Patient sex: F
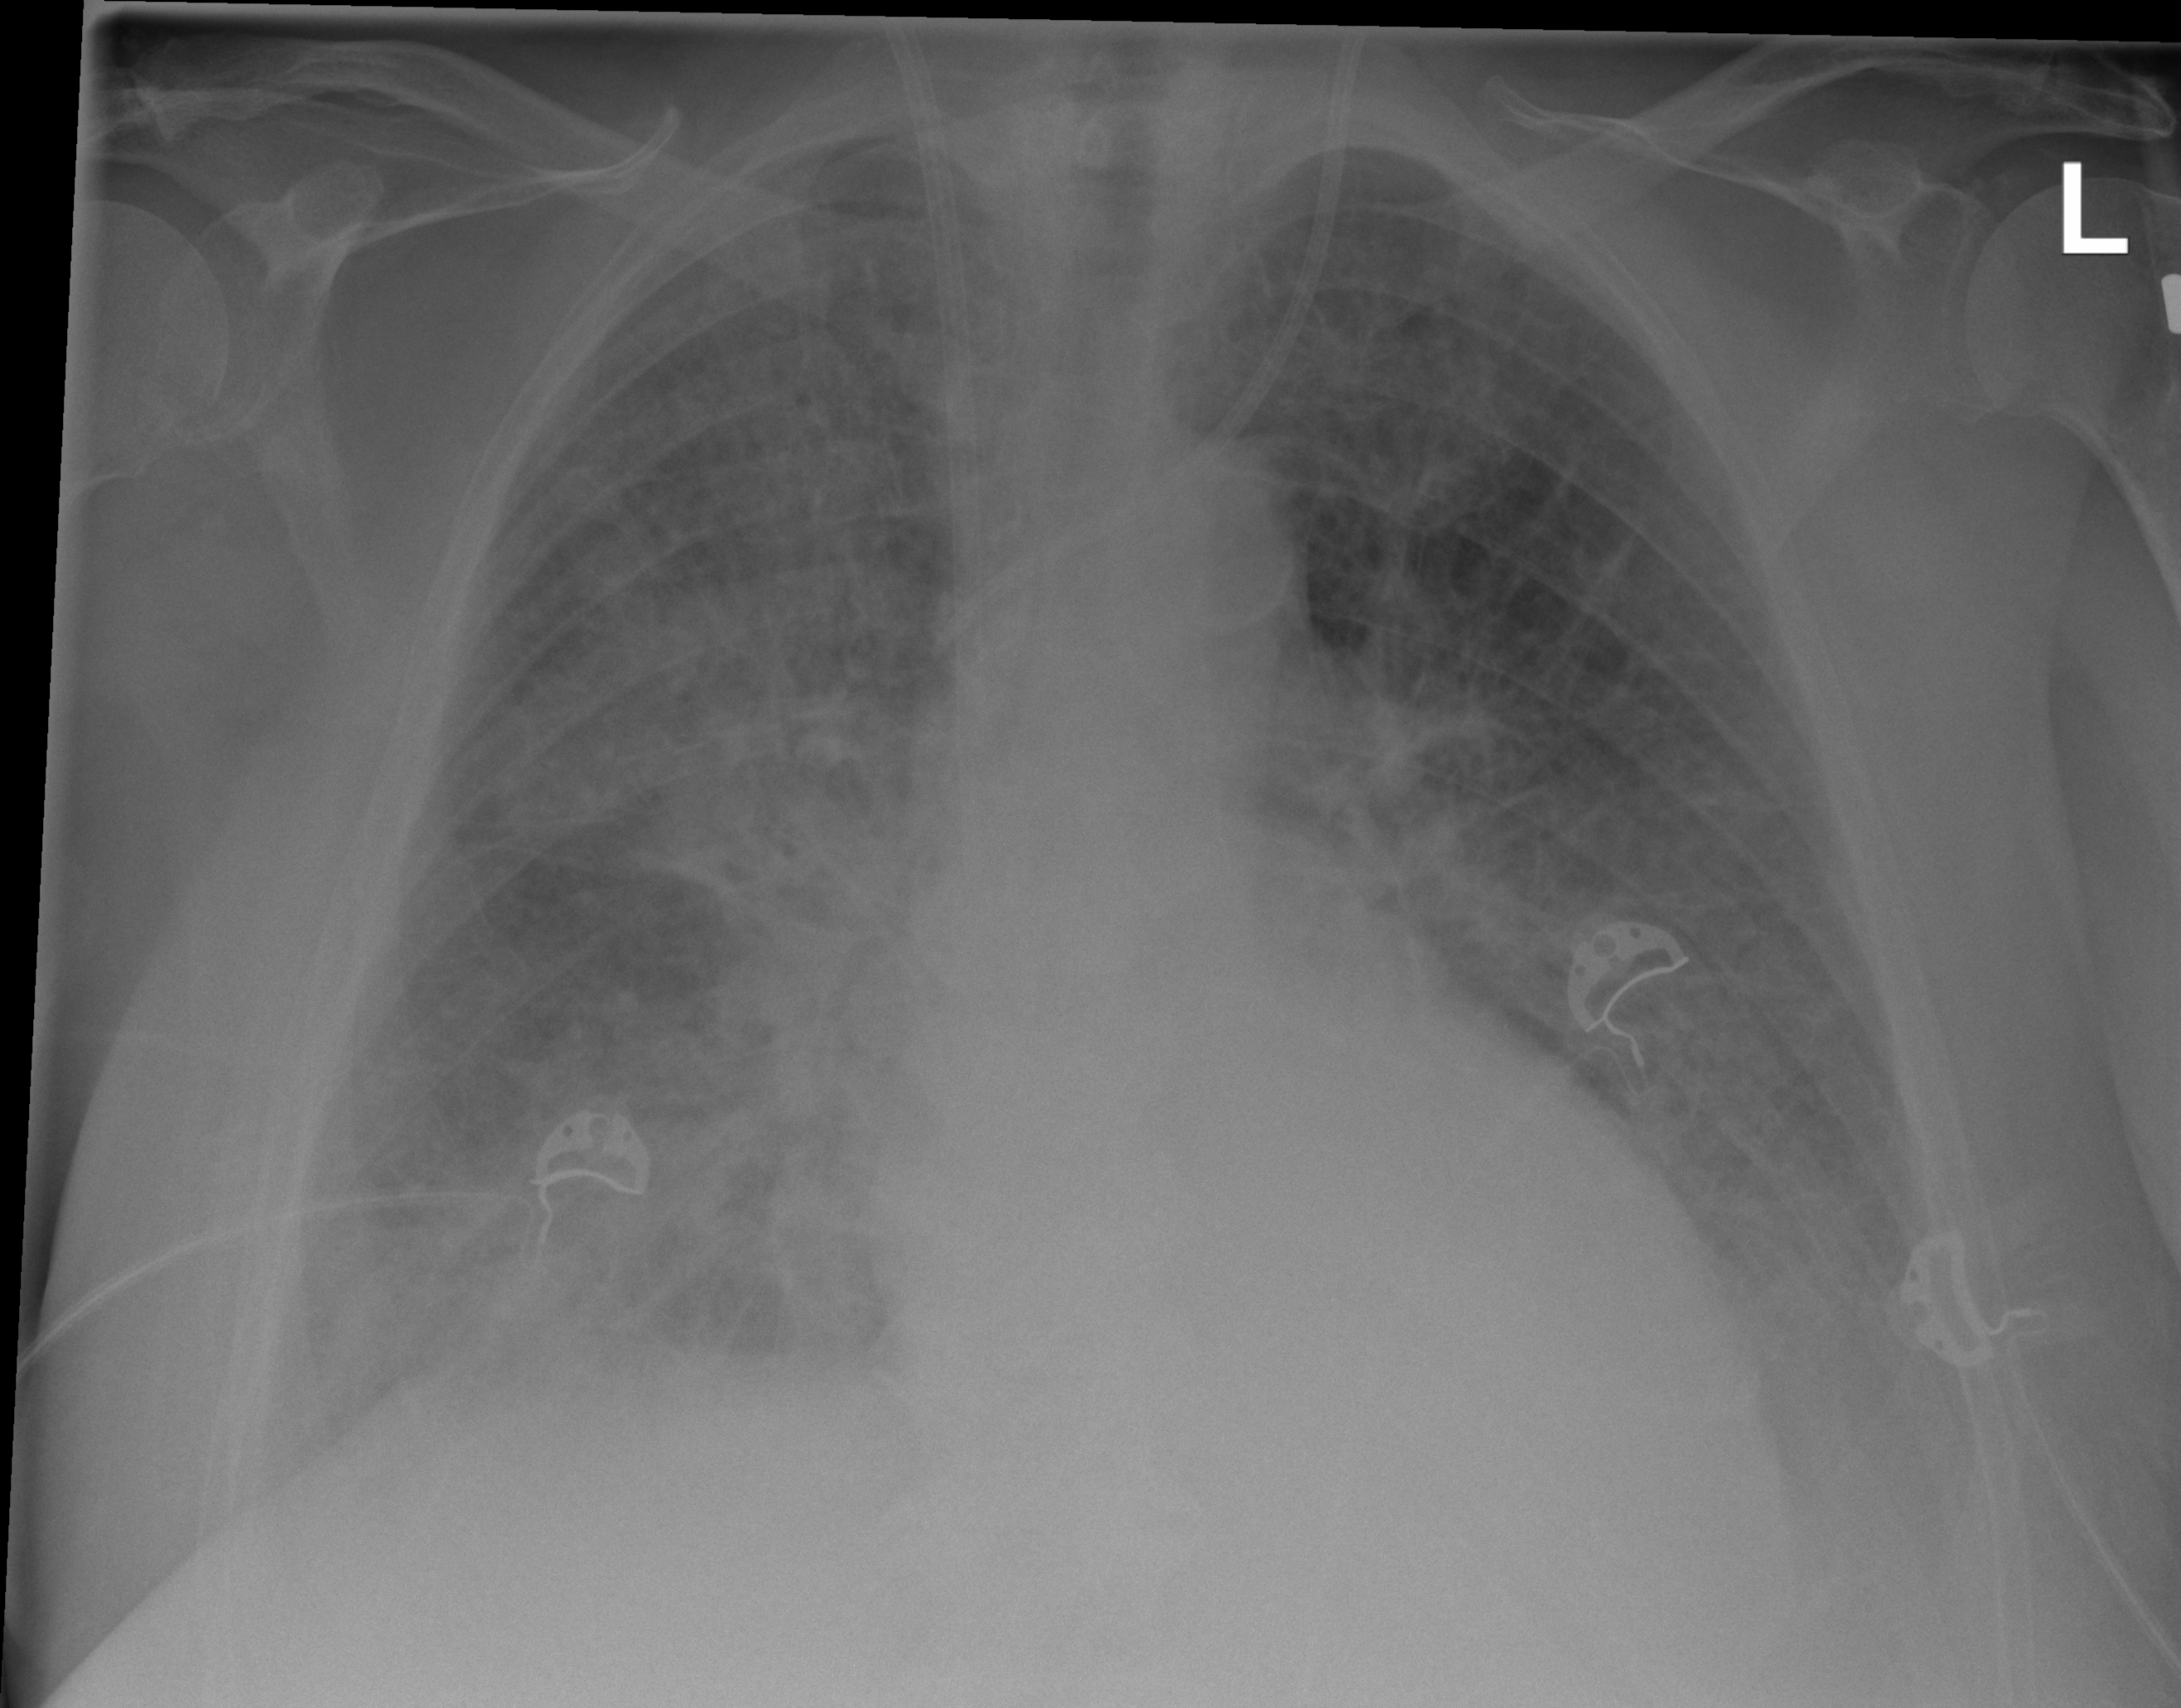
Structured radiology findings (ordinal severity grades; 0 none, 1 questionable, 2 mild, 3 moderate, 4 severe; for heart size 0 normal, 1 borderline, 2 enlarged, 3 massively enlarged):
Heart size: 1
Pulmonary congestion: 3
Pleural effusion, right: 3
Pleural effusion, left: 3
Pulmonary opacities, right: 3
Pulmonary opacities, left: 2
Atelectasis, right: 3
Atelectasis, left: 3